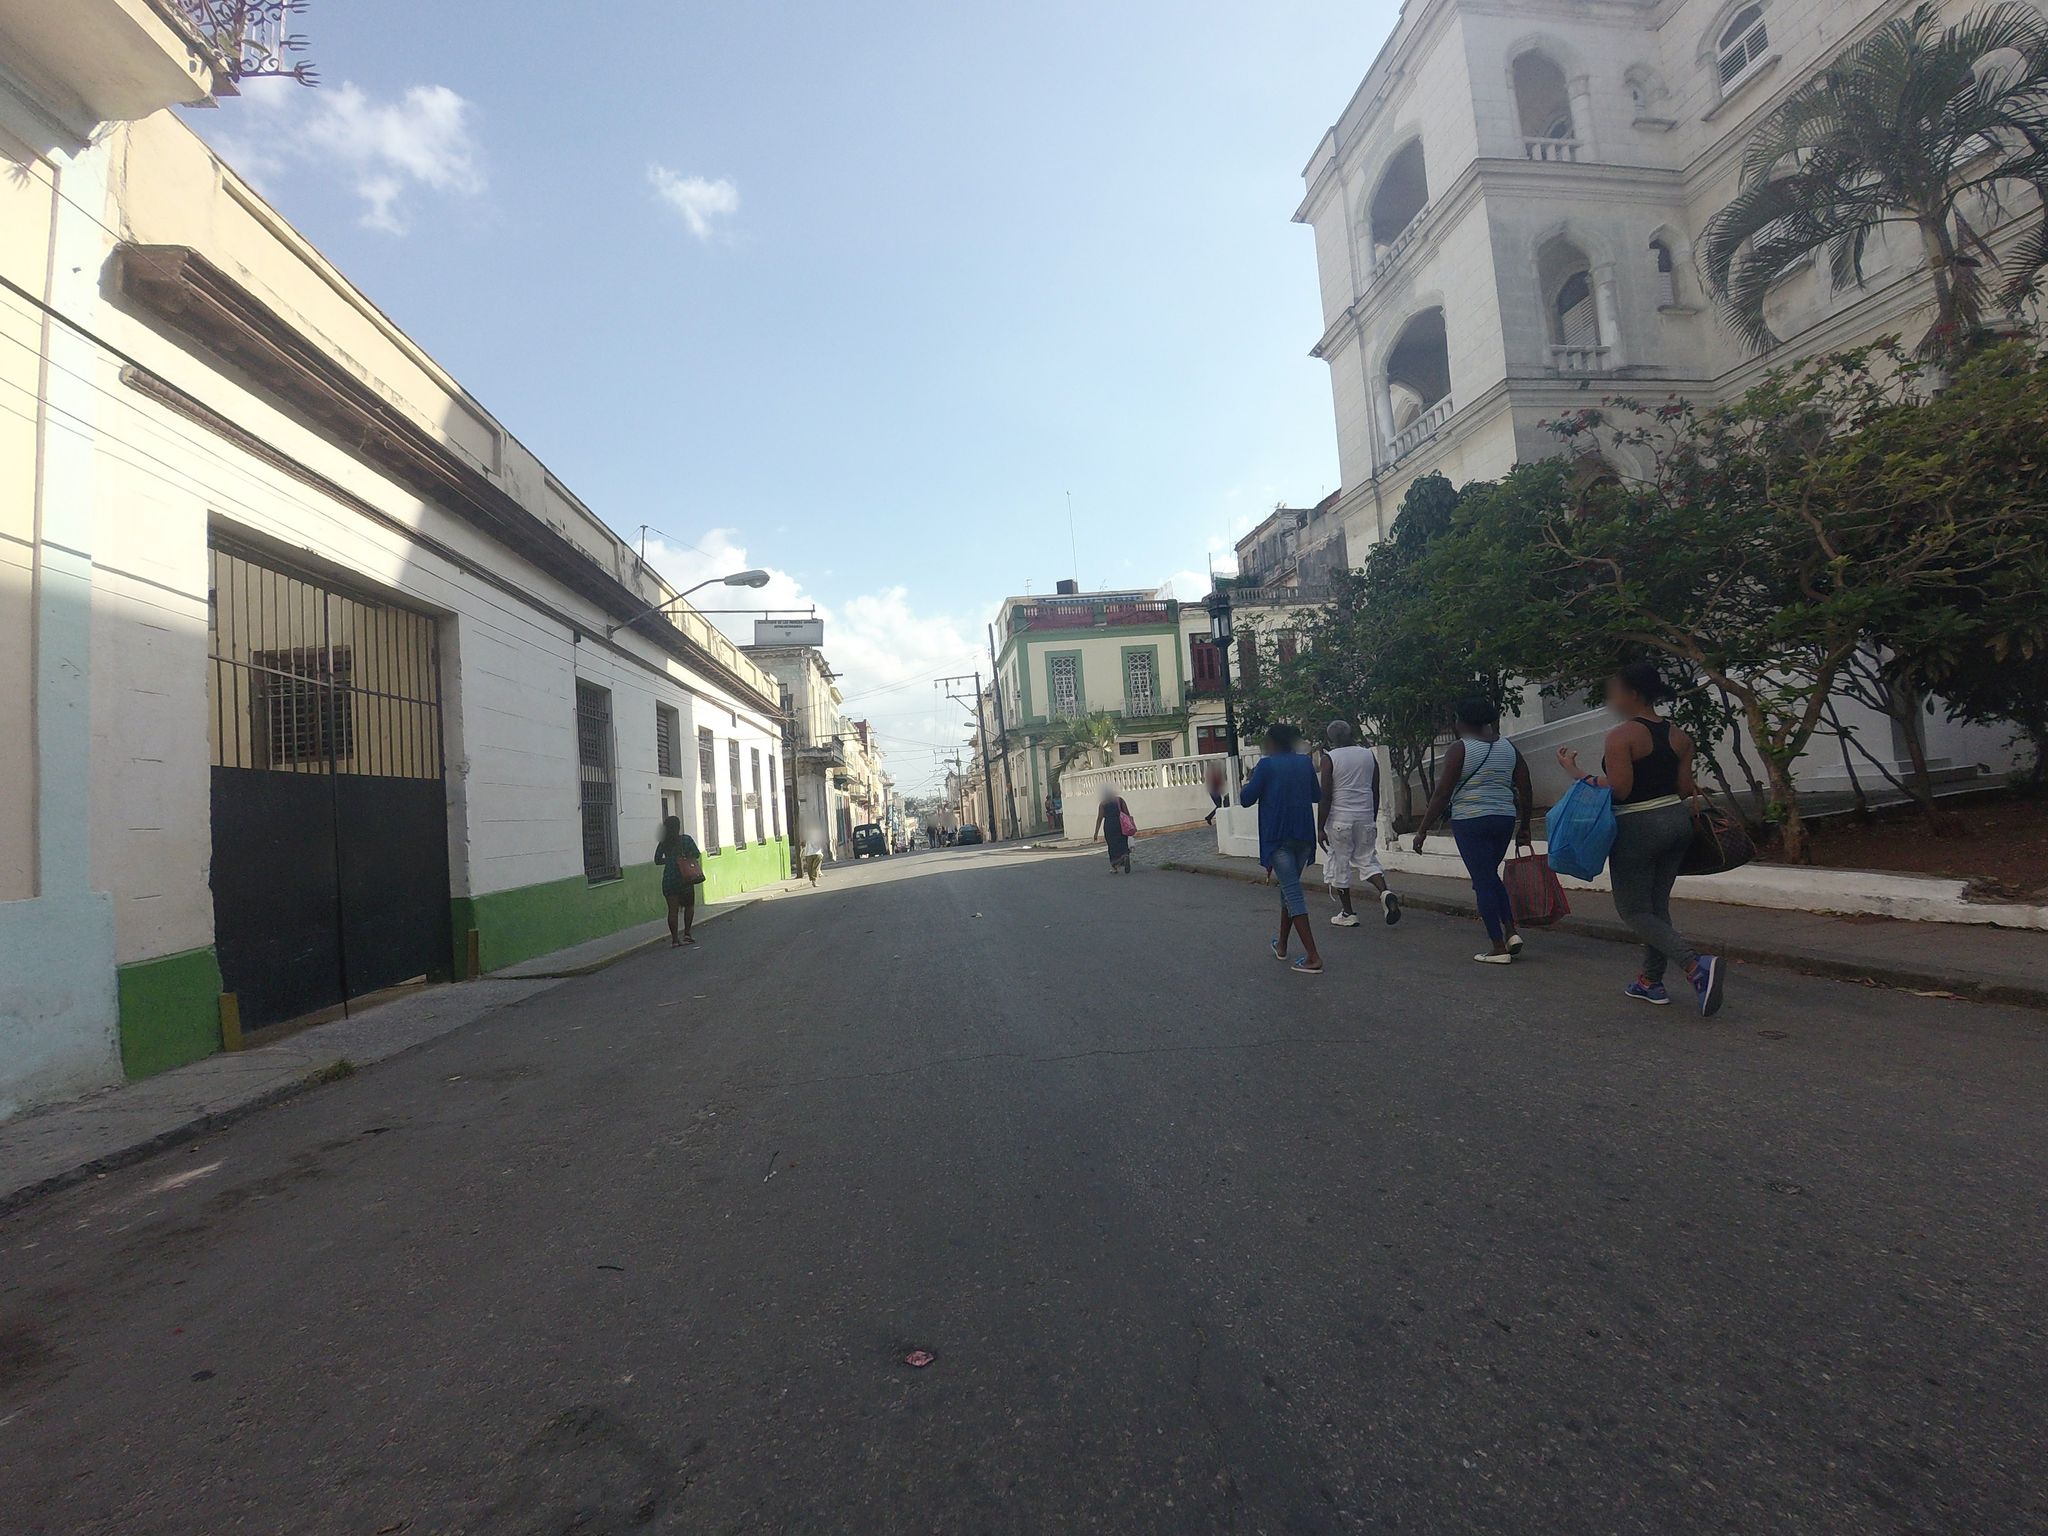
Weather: clear
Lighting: day
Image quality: good
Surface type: walking surface
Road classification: residential
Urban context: urban centre
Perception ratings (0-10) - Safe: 3.63, Lively: 7.81, Beautiful: 1.82, Boring: 1.54, Depressing: 5.06, Wealthy: 3.39